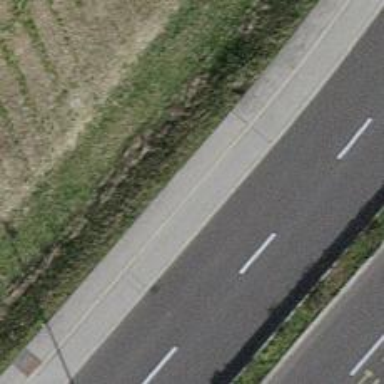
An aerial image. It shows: Asphalt sidewalk along cycleway.